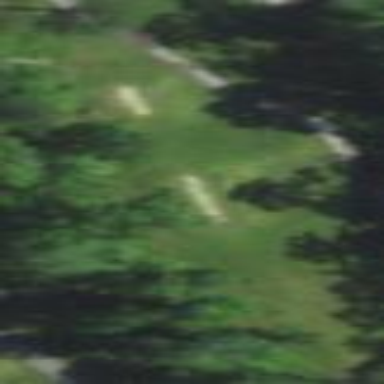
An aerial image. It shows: Area of rough grass used for golf.